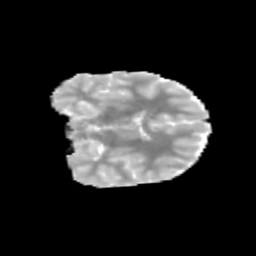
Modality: MD
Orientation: coronal
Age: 11
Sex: female
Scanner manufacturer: siemens
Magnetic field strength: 3 T
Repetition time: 3.8 s
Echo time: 0.07 s